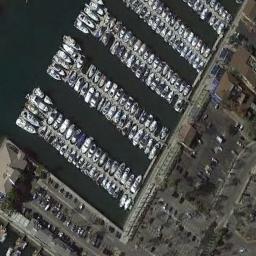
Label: harbor